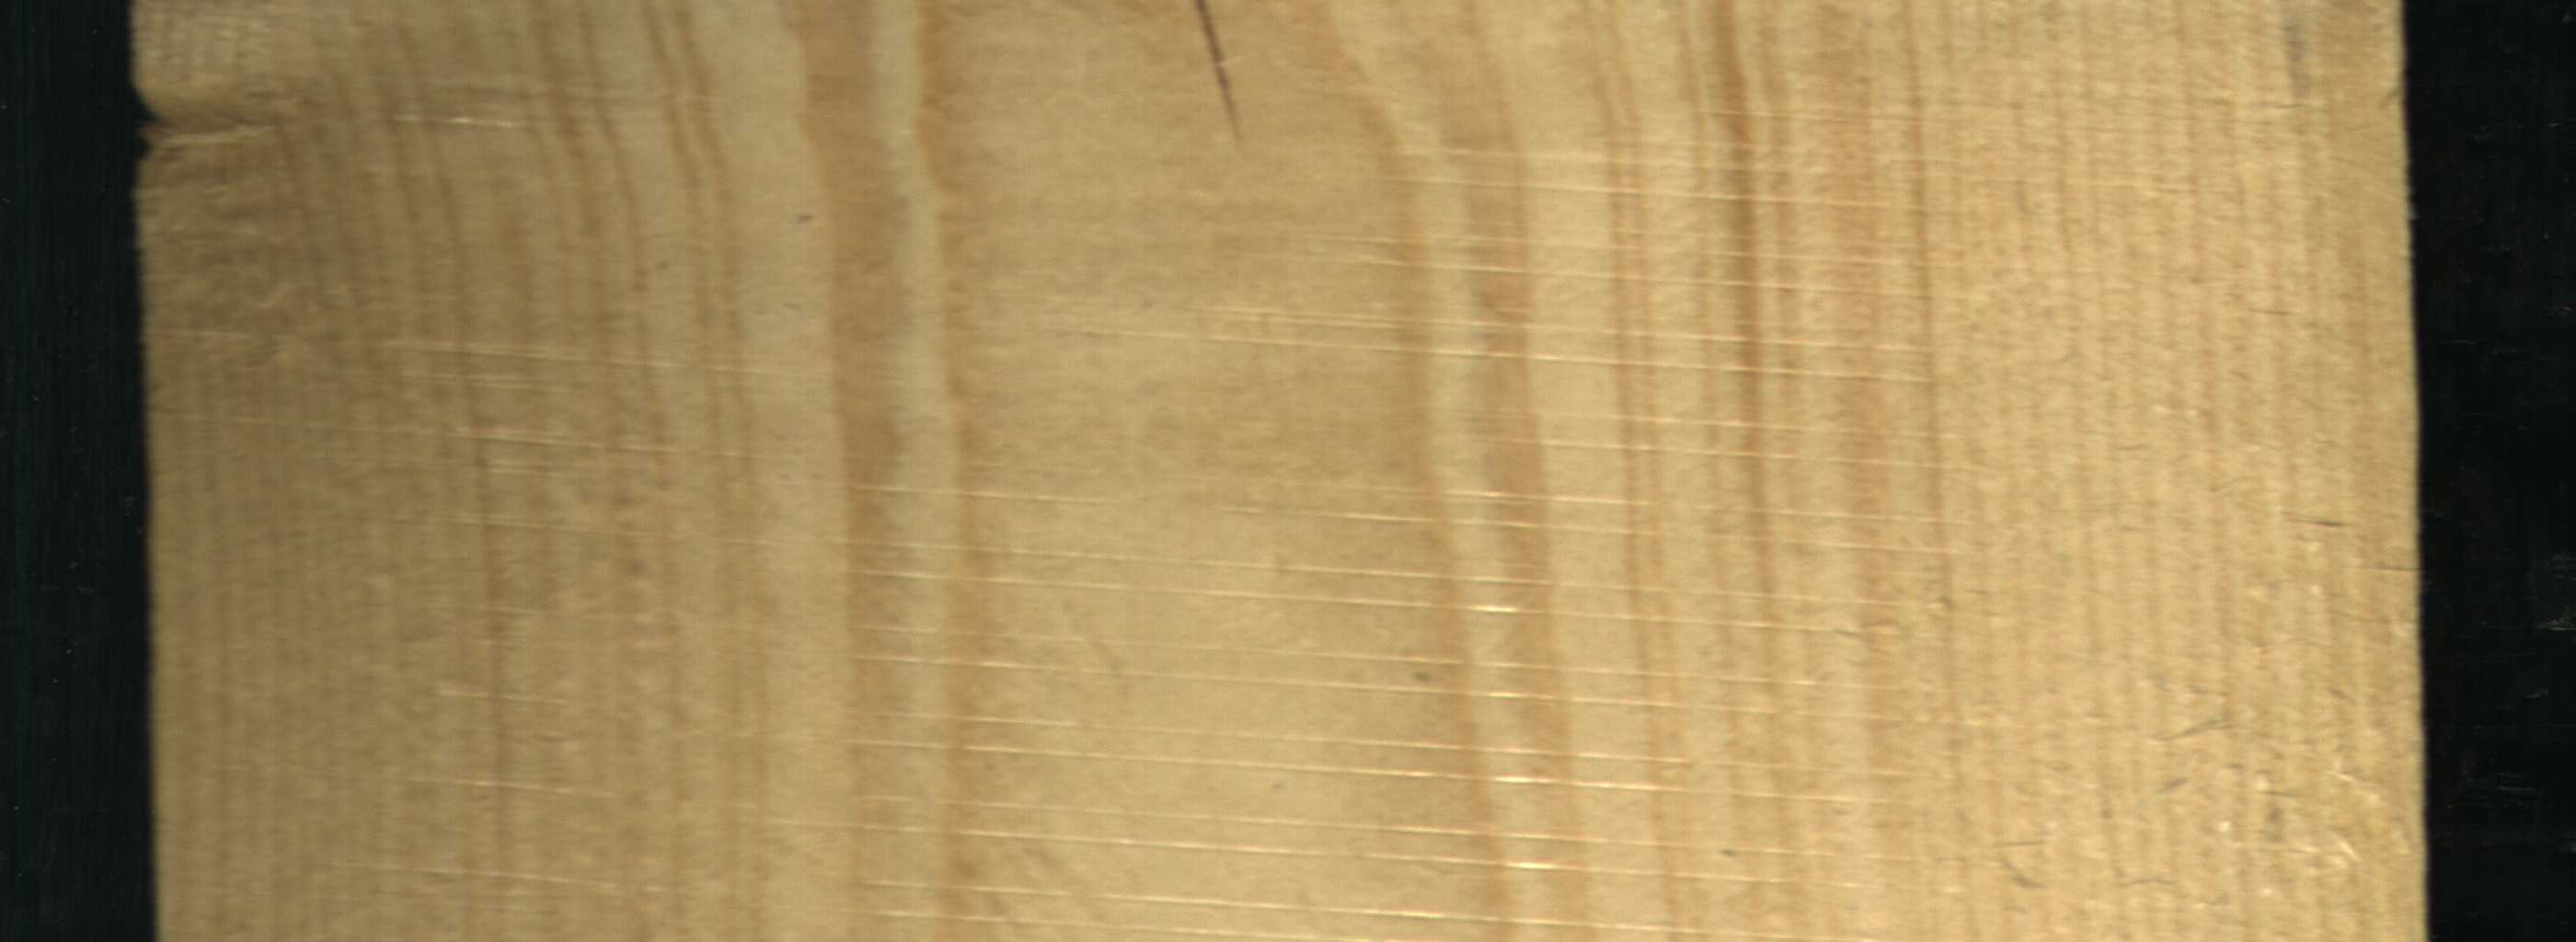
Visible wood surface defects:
Crack